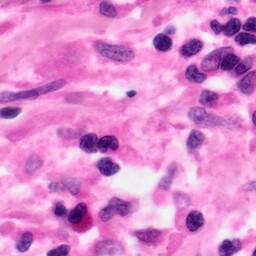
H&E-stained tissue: Pancreatic